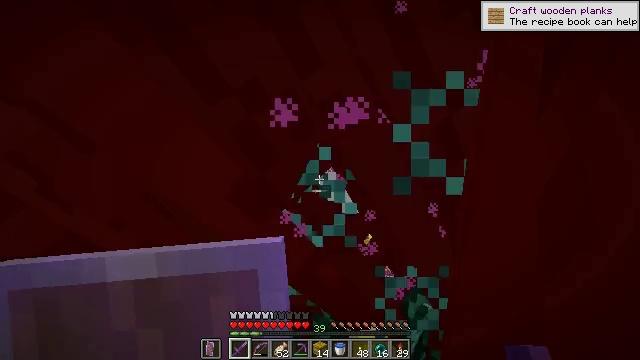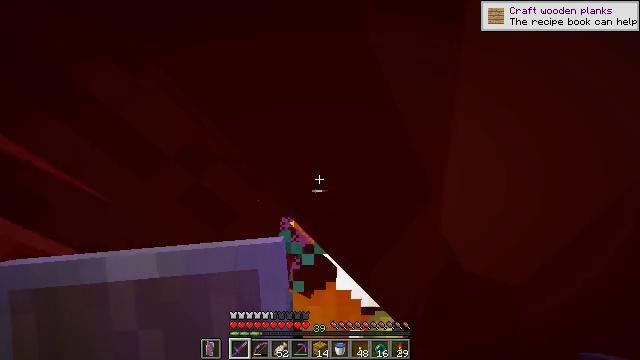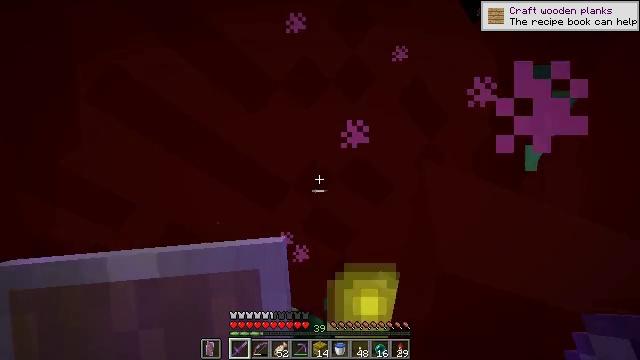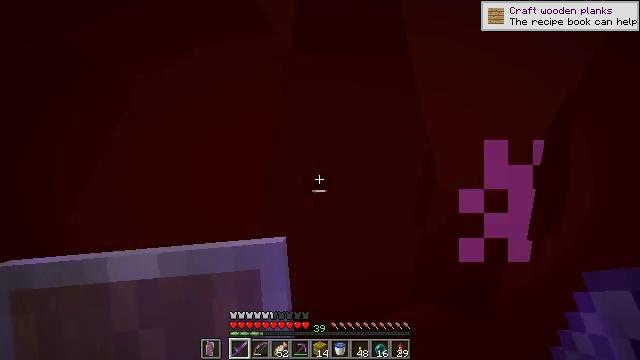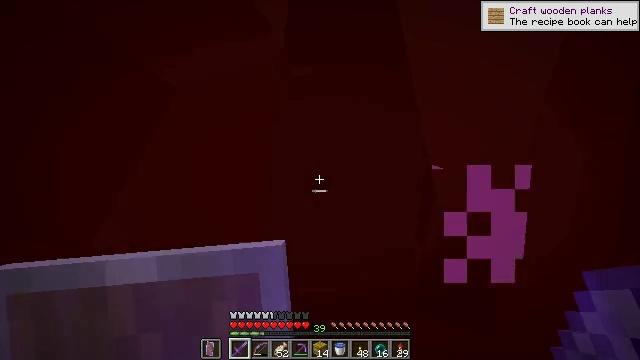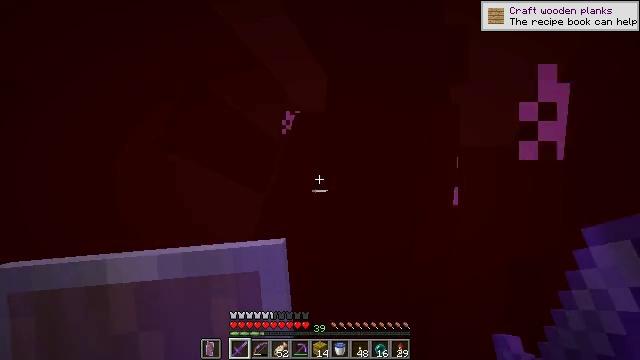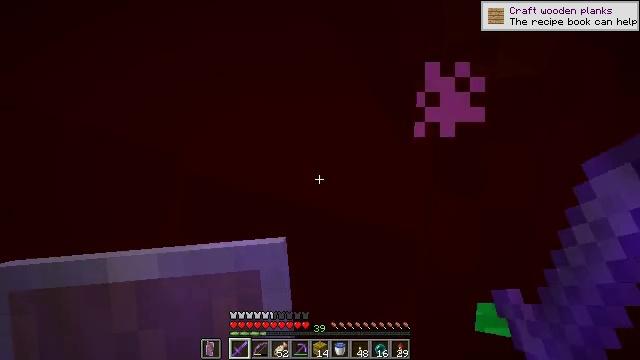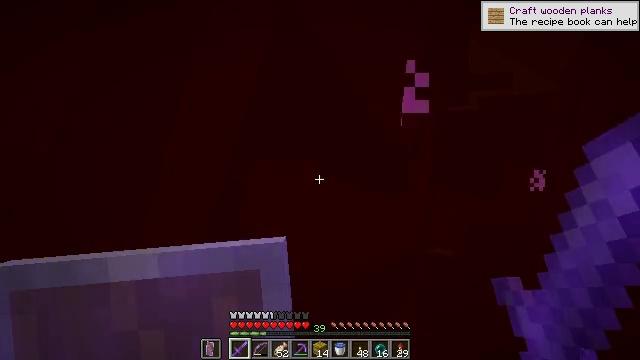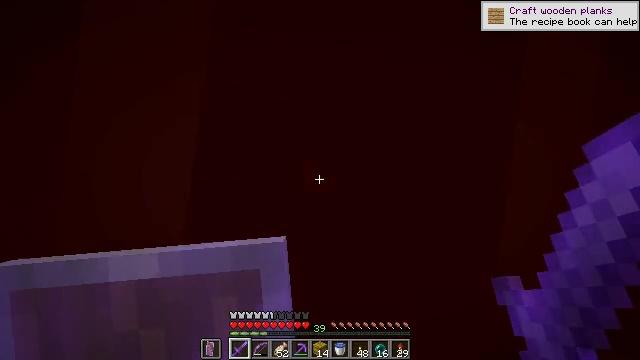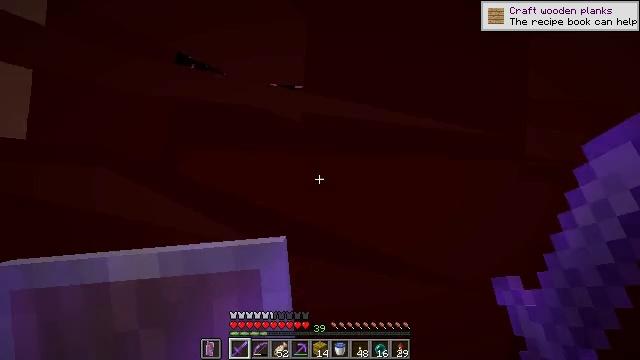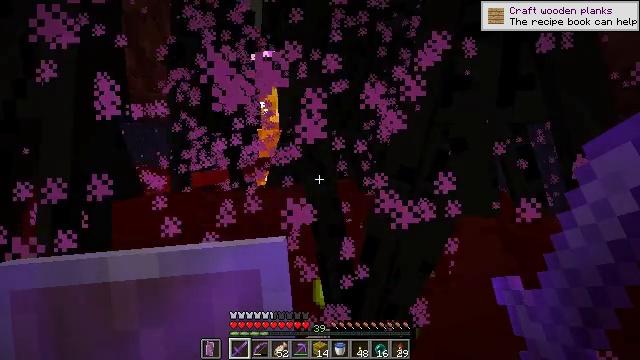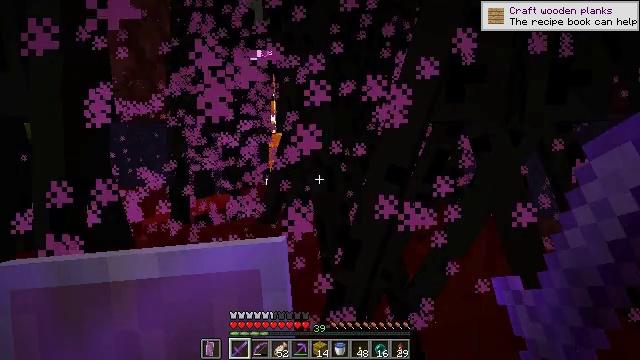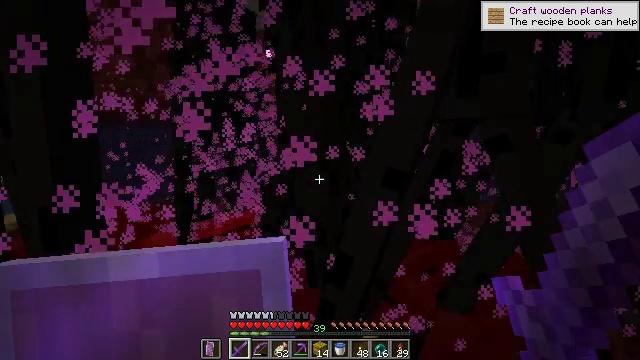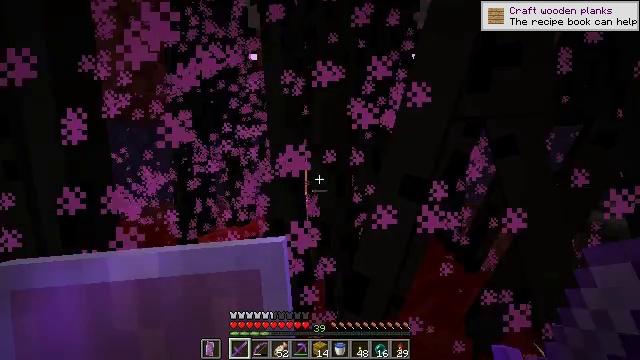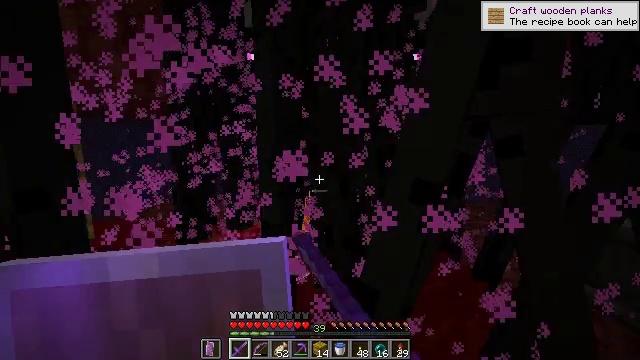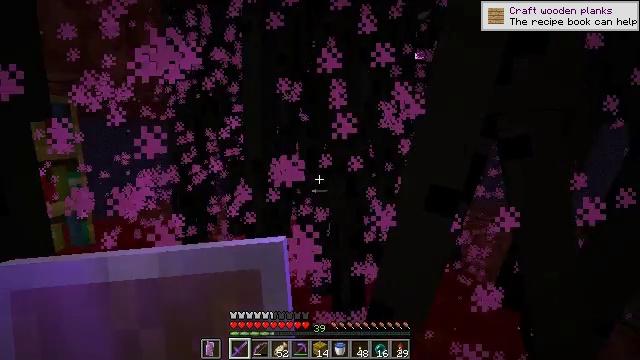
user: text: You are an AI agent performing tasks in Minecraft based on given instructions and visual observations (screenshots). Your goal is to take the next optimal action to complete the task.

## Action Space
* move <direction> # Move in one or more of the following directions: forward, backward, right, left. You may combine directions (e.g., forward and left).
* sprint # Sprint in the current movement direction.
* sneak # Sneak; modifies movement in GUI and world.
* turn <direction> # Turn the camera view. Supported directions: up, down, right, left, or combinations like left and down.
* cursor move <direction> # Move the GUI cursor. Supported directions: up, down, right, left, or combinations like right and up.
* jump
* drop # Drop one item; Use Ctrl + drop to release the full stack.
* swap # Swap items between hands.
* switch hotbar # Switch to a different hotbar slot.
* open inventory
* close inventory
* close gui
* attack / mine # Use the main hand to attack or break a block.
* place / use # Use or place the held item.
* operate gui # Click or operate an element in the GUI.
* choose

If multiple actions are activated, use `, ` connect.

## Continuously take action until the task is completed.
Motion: motion action
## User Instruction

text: Kill mobs.
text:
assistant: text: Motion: no_op
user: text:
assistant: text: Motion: no_op
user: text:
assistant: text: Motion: turn up
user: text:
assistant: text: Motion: turn right and up
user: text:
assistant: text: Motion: no_op
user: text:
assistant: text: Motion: no_op
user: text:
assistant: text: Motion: no_op
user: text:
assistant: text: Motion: no_op
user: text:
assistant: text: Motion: no_op
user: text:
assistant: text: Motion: no_op
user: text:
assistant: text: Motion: no_op
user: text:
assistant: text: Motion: no_op
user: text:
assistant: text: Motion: attack / mine
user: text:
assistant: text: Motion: attack / mine
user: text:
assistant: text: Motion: attack / mine
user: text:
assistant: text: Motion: attack / mine
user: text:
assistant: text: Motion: turn left and down, attack / mine
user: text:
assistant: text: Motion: no_op
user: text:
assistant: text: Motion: no_op
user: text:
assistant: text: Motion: no_op
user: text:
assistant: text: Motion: no_op
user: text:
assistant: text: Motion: no_op
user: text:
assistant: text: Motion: no_op
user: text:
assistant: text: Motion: no_op
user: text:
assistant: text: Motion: no_op
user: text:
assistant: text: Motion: no_op
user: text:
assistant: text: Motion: no_op
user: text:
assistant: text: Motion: move forward
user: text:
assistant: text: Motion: move forward, turn right
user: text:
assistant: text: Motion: move forward, turn right